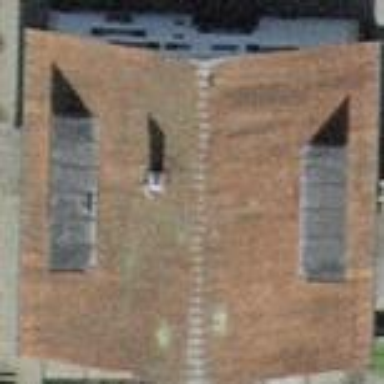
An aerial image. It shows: Building with tiled roof.